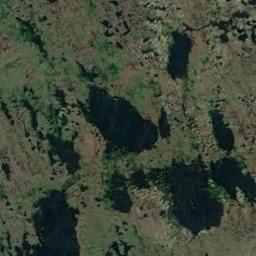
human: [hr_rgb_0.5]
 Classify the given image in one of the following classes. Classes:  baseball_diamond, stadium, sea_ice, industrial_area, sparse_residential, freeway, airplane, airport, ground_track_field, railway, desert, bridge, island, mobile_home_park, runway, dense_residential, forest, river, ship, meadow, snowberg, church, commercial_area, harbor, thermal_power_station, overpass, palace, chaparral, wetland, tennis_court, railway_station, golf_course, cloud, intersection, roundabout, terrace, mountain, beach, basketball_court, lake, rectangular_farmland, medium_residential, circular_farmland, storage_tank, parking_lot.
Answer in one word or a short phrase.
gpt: wetland